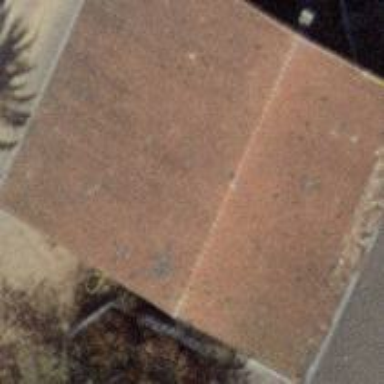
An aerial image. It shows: Shed building.